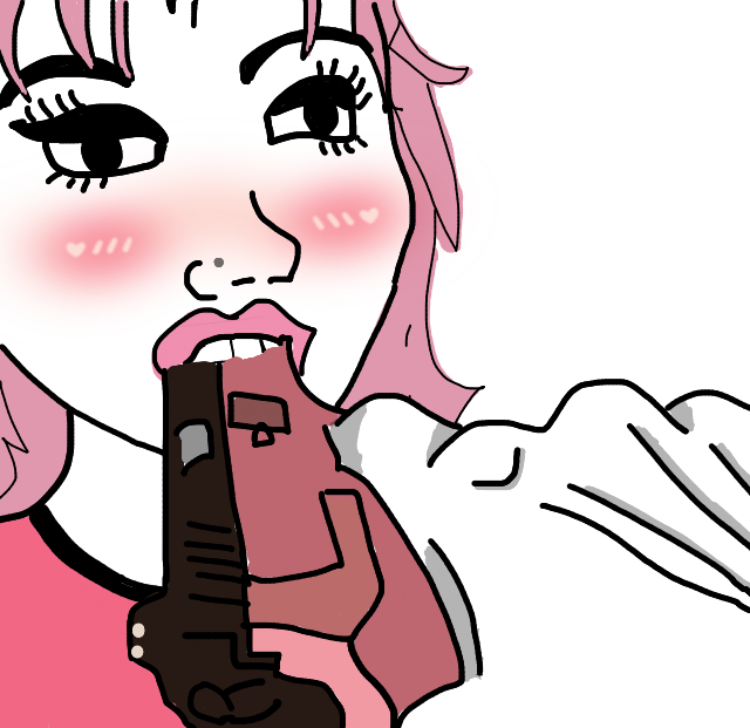
Label: 5_Daddys_Girl